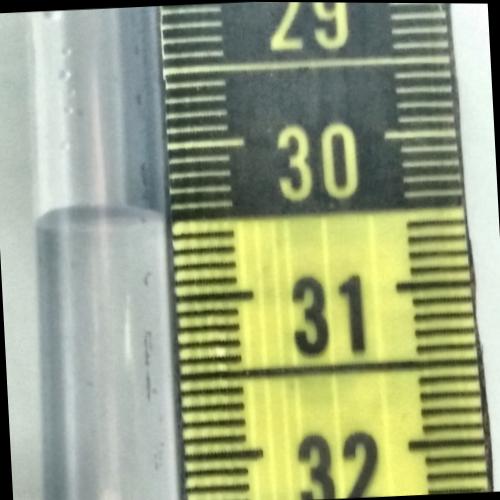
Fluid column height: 30.4 cm